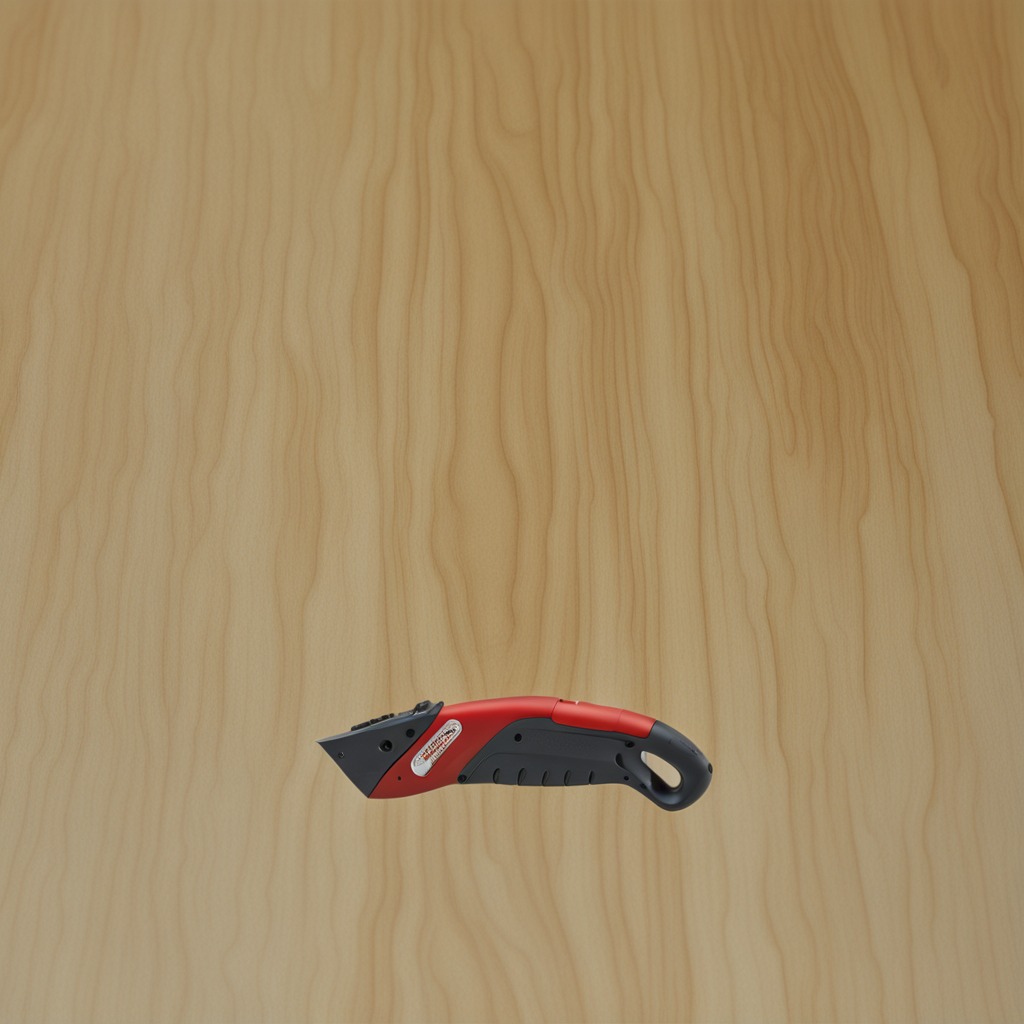
A utility knife is lying on a plywood surface in a paint workshop lit by afternoon window light.